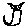
Label: cat